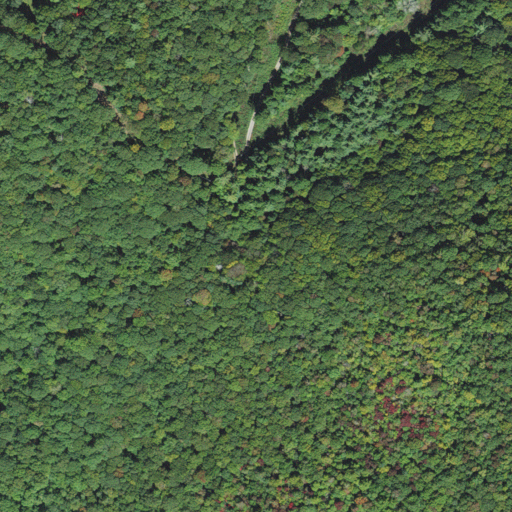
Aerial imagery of gap in North Carolina named Hamburg Gap containing deciduous forest, mixed forest, and open development